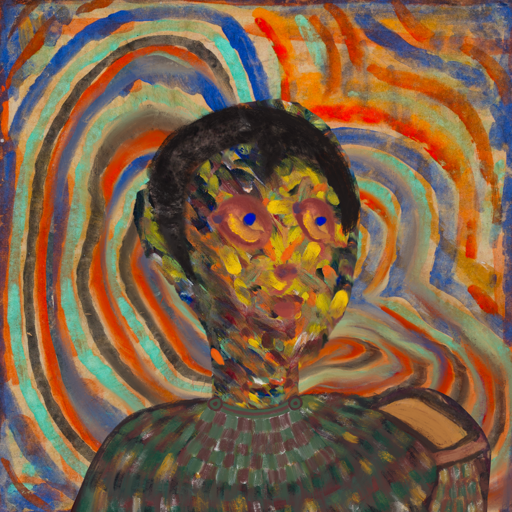
Background: Sisters, Head And Neck Side: An_Impression, Face Side: Mother_And_Son_Son, Bust: After_Raid, Hair Side: Roy_Bahadur, Head Accessory: Blank, Second Necklace: After_Raid, Necklace: Blank, Baby: Blank